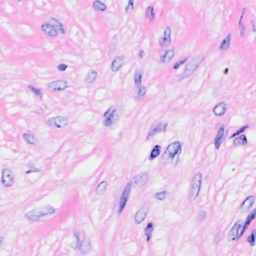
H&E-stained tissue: Breast